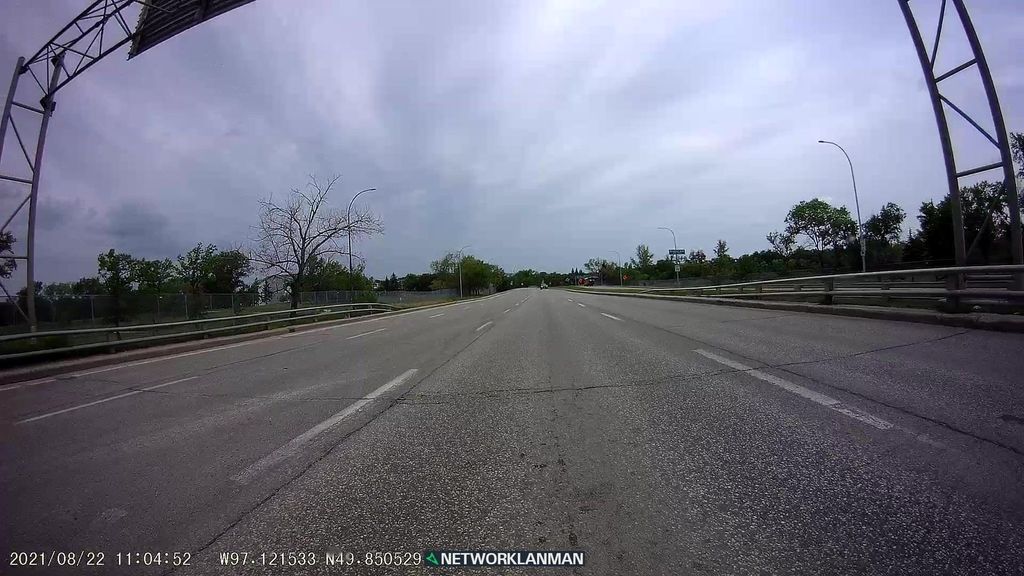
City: winnipeg